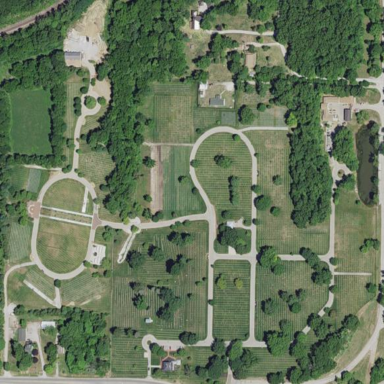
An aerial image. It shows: Cemetery.